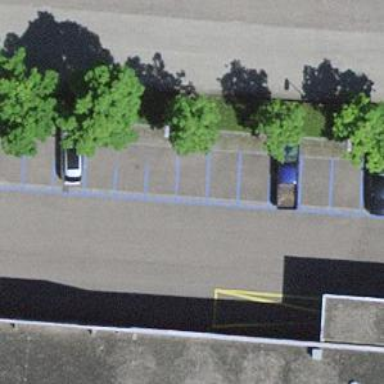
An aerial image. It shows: Parking available on the street side.